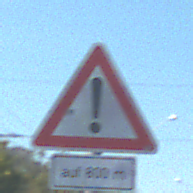
Verkehrszeichen: Gefahrenstelle
Zusatzzeichen unten: LaengeEinerStrecke5
Umgebung: Outdoor, Urban
Tageszeit: Midday
Wetter: Clear
Licht: Natural
Jahreszeit: NotSpecified
Kontrast: HighContrast